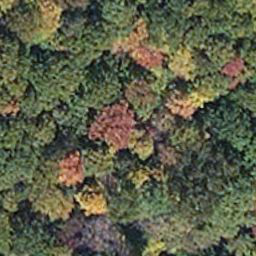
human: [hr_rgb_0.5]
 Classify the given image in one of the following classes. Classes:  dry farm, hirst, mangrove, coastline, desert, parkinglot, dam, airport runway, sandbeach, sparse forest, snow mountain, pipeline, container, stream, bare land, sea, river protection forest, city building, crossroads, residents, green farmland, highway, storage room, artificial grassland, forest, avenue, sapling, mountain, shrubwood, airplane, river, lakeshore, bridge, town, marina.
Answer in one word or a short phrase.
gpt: mangrove